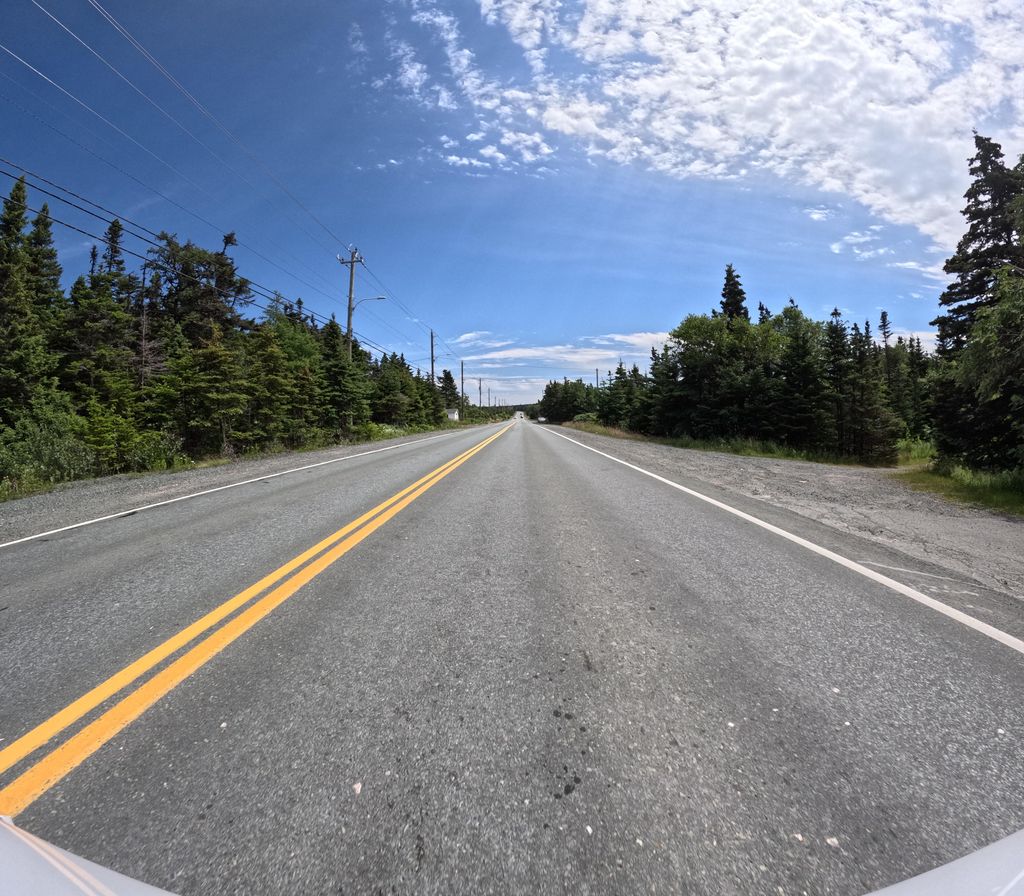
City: st_johns